Question: i'm trying to make gif pictures gallery.
I wanna wrap gridview with container but container need to setting height.
how can I set Container()'s height relatively??
i wanna make to gridview.items grows, container height grows too.

red line is current container height i set.
'''
Container(
margin: EdgeInsets.only(top: 10),
padding: EdgeInsets.symmetric(horizontal: 10),
height: 1000,
width: double.infinity,
child: GridView.builder(
physics: NeverScrollableScrollPhysics(),
itemCount: 6,
gridDelegate: SliverGridDelegateWithFixedCrossAxisCount(
crossAxisCount: 3,
// childAspectRatio: 3 / 2,
// crossAxisSpacing: 10.0,
// mainAxisSpacing: 10.0,
),
itemBuilder: (context, index) => ChangeNotifierProvider.value(
value: videos[index],
child: VideoGifItem(),
)),
),
'''
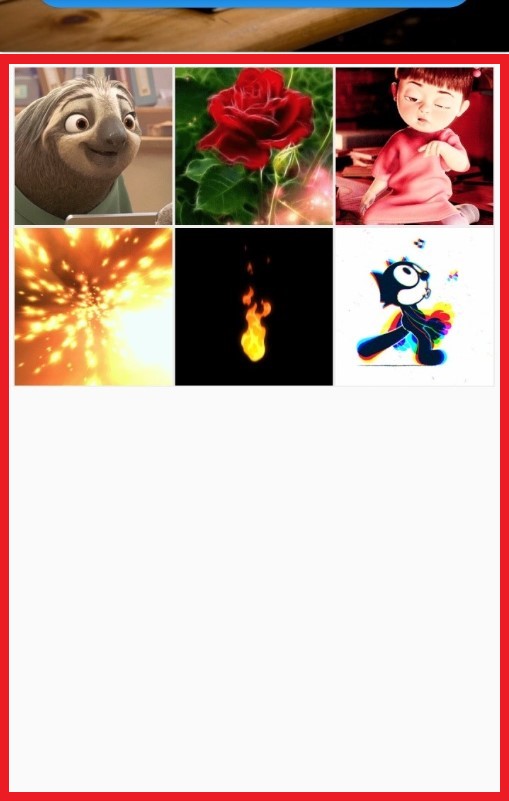
Answer: If you need your 'GridView' widget to take up space based on the number of items it has.
You can set the 'shinkWrap' property of the 'GridView' widget to 'true'.
I added a demo using your code as an example:
'''
Container(
margin: EdgeInsets.only(top: 10),
padding: EdgeInsets.symmetric(horizontal: 10),
width: double.infinity,
child: GridView.builder(
// set the shrinkWrap property to true
shrinkWrap: true, // new line
physics: NeverScrollableScrollPhysics(),
itemCount: 6,
gridDelegate: SliverGridDelegateWithFixedCrossAxisCount(
crossAxisCount: 3,
// childAspectRatio: 3 / 2,
// crossAxisSpacing: 10.0,
// mainAxisSpacing: 10.0,
),
itemBuilder: (context, index) => ChangeNotifierProvider.value(
value: videos[index],
child: VideoGifItem(),
),
),
),
'''